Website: crate-barrel
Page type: customer-info-address
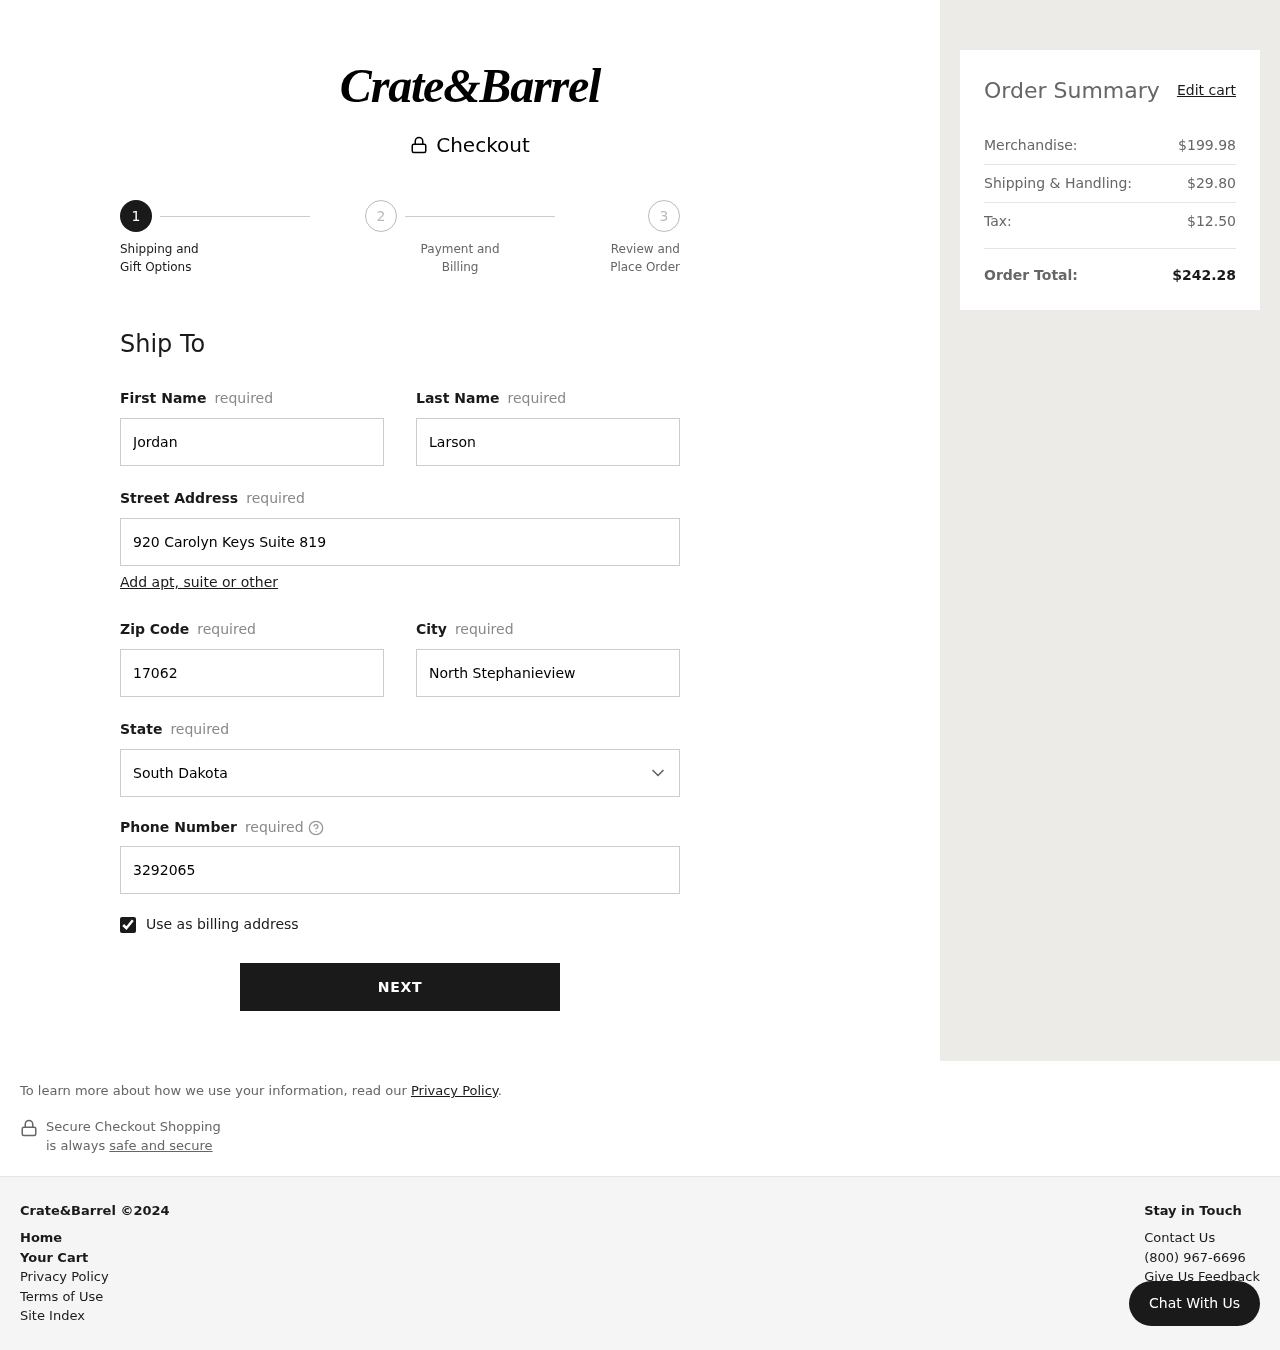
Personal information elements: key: PII_CITY
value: North Stephanieview
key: PII_FIRSTNAME
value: Jordan
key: PII_LASTNAME
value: Larson
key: PII_PHONE
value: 3292065630
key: PII_POSTCODE
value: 17062
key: PII_STATE
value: South Dakota
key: PII_STREET
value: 920 Carolyn Keys Suite 819
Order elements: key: ORDER_SUBTOTAL
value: $199.98
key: ORDER_SHIPPING_COST
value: $29.80
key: ORDER_TAX
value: $12.50
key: ORDER_TOTAL
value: $242.28